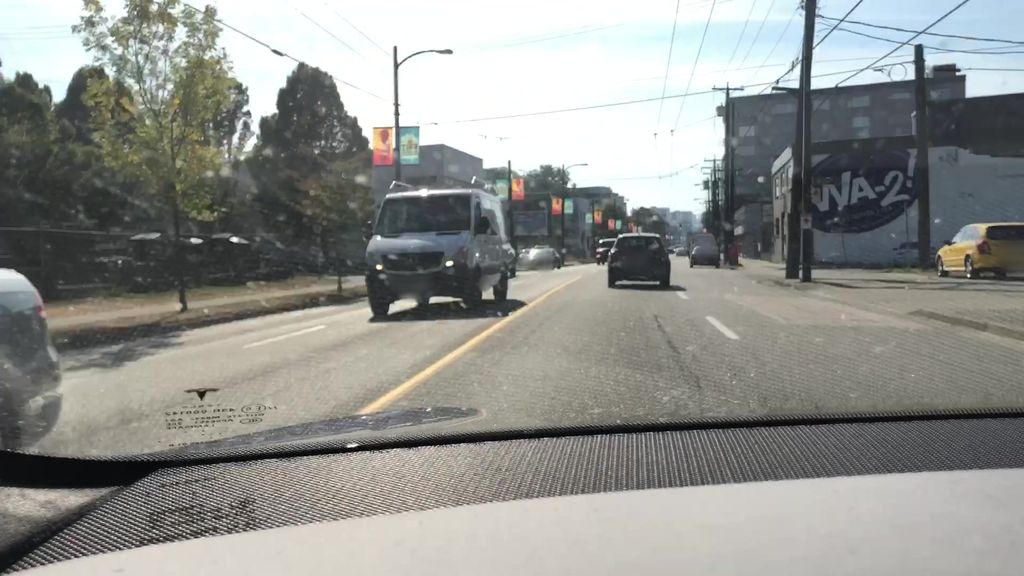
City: vancouver